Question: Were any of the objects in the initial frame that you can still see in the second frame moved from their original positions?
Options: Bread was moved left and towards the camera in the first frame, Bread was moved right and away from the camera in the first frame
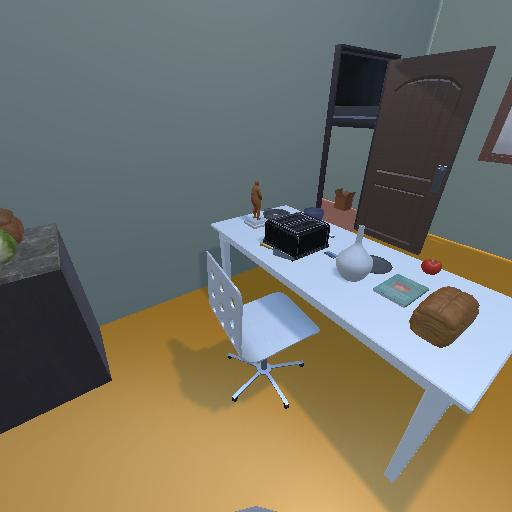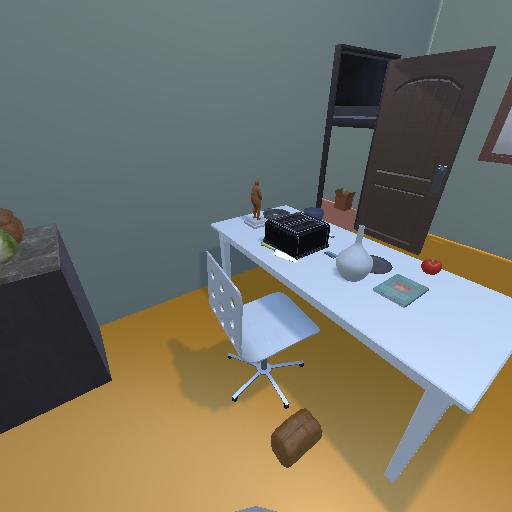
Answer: Bread was moved left and towards the camera in the first frame